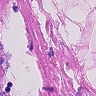
Metastatic tissue present: no